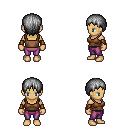
a pixel art fantasy rpg character, female body template, human, tanned skin, brown pirate shirt, magenta pants, gray plain hairstyle, cloth bracers, four views (front, back, left, right), 2x2 character sprite sheet, small pixel art, hard edges, no anti-aliasing